Question: ******* UPDATE ********
I've asked another question using the suggestion below... but using Iron-Router RouteController
<URL>
---
Basically what I want to do is have a button that will load more records into my collection on the client. I have an unknown number of records in the db, but I only want the latest 500 or so sent on load to the client.
I'm trying to emulate a "continue search on server" functionality. I'm not looking for a pagination solution.
Suggestions?
------- edited to add code ------------
this is in my /server/publications.js file:
'''
Meteor.publish('clients', function( requestOptions ){
check(requestOptions, Object)
var options = _.extend(opts, requestOptions)
return Clients.find(baseQuery, options)
})
'''
and this is in my /lib/router.js file:
'''
Router.route('/clients', {
name : 'clientList',
waitOn : function(){
return Meteor.subscribe('clients', {limit:500})
}
})
'''
basically i want to show the last 500 new clients, but allow the end-user to "load more" or "load all". i'm not sure how to do that reactively with a subscription...

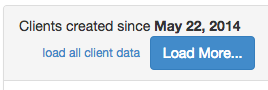
Answer: Attach this event handler to the template that hosts your button:
'''
Template.clients.events({
"click .load-more-button": function (event, template) {
template.skipped += 500;
template.subscriptions.push(Meteor.subscribe("client", {
limit: 500,
skip: template.skipped
}));
}
});
Template.clients.created = function () {
this.subscriptions = [];
this.skipped = 0;
};
//Stop the subscriptions when template is destroyed
Template.clients.destroyed: function () {
_.invoke(this.subscriptions, "stop");
};
'''
As long as your client side cursor does not have a limit set, it should work, however it also means that any clients loaded by other templates etc will appear on the list.